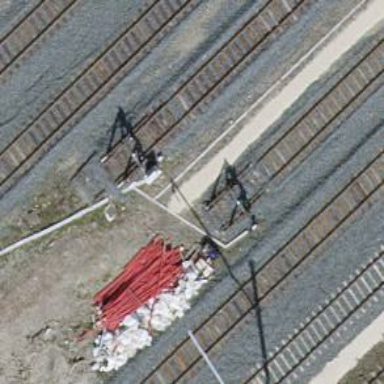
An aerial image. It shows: Railway buffer stop.